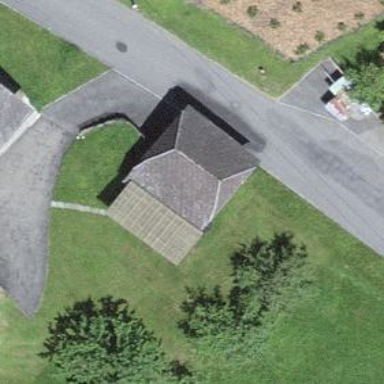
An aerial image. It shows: Rural barn.